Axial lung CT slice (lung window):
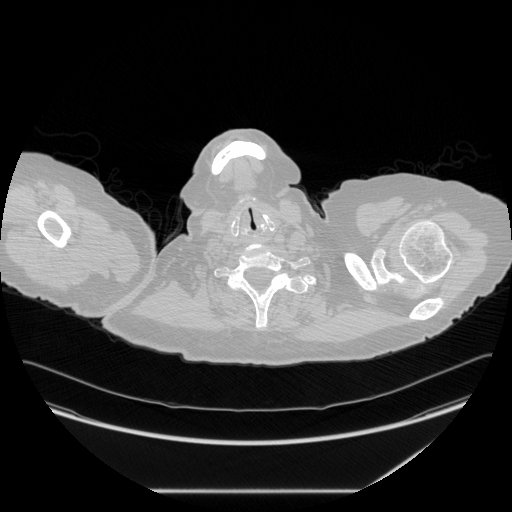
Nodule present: no